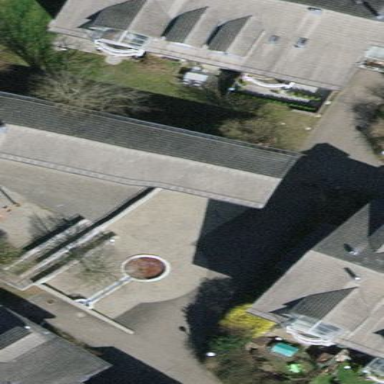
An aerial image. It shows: Building with tile roof.